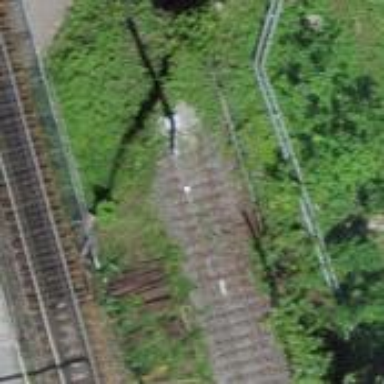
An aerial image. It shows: Railway buffer stop.